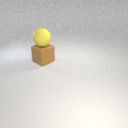
large yellow rubber sphere above large brown rubber cube